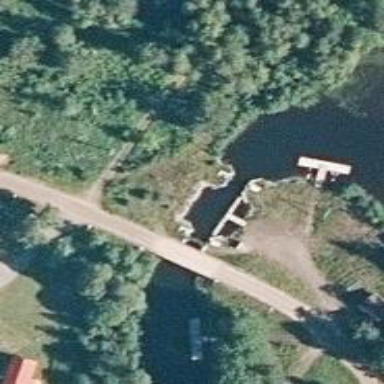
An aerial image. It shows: Canal.